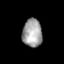
Tissue: prostate
Cell type: T cells
Senescence score: 0.6886
Nuclear area (px): 540
Mean DAPI intensity: 161.83